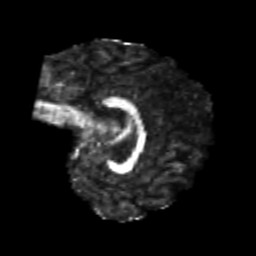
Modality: FA
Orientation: sagittal
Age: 23
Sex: female
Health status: healthy
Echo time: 0.074 s